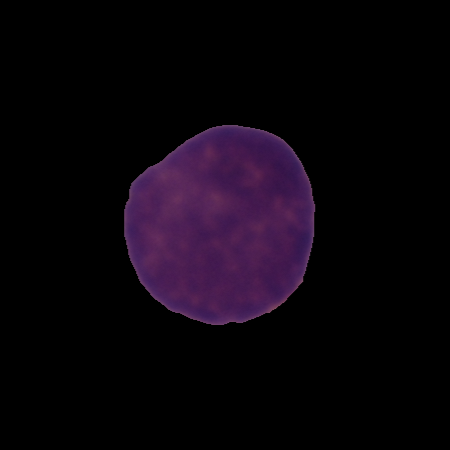
Label: healthy